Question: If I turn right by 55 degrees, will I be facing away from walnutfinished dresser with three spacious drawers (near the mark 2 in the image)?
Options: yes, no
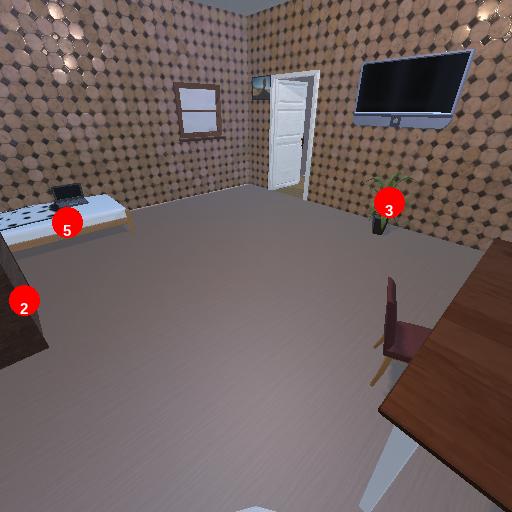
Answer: yes